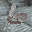
Label: 6